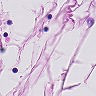
Metastatic tissue present: no